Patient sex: F
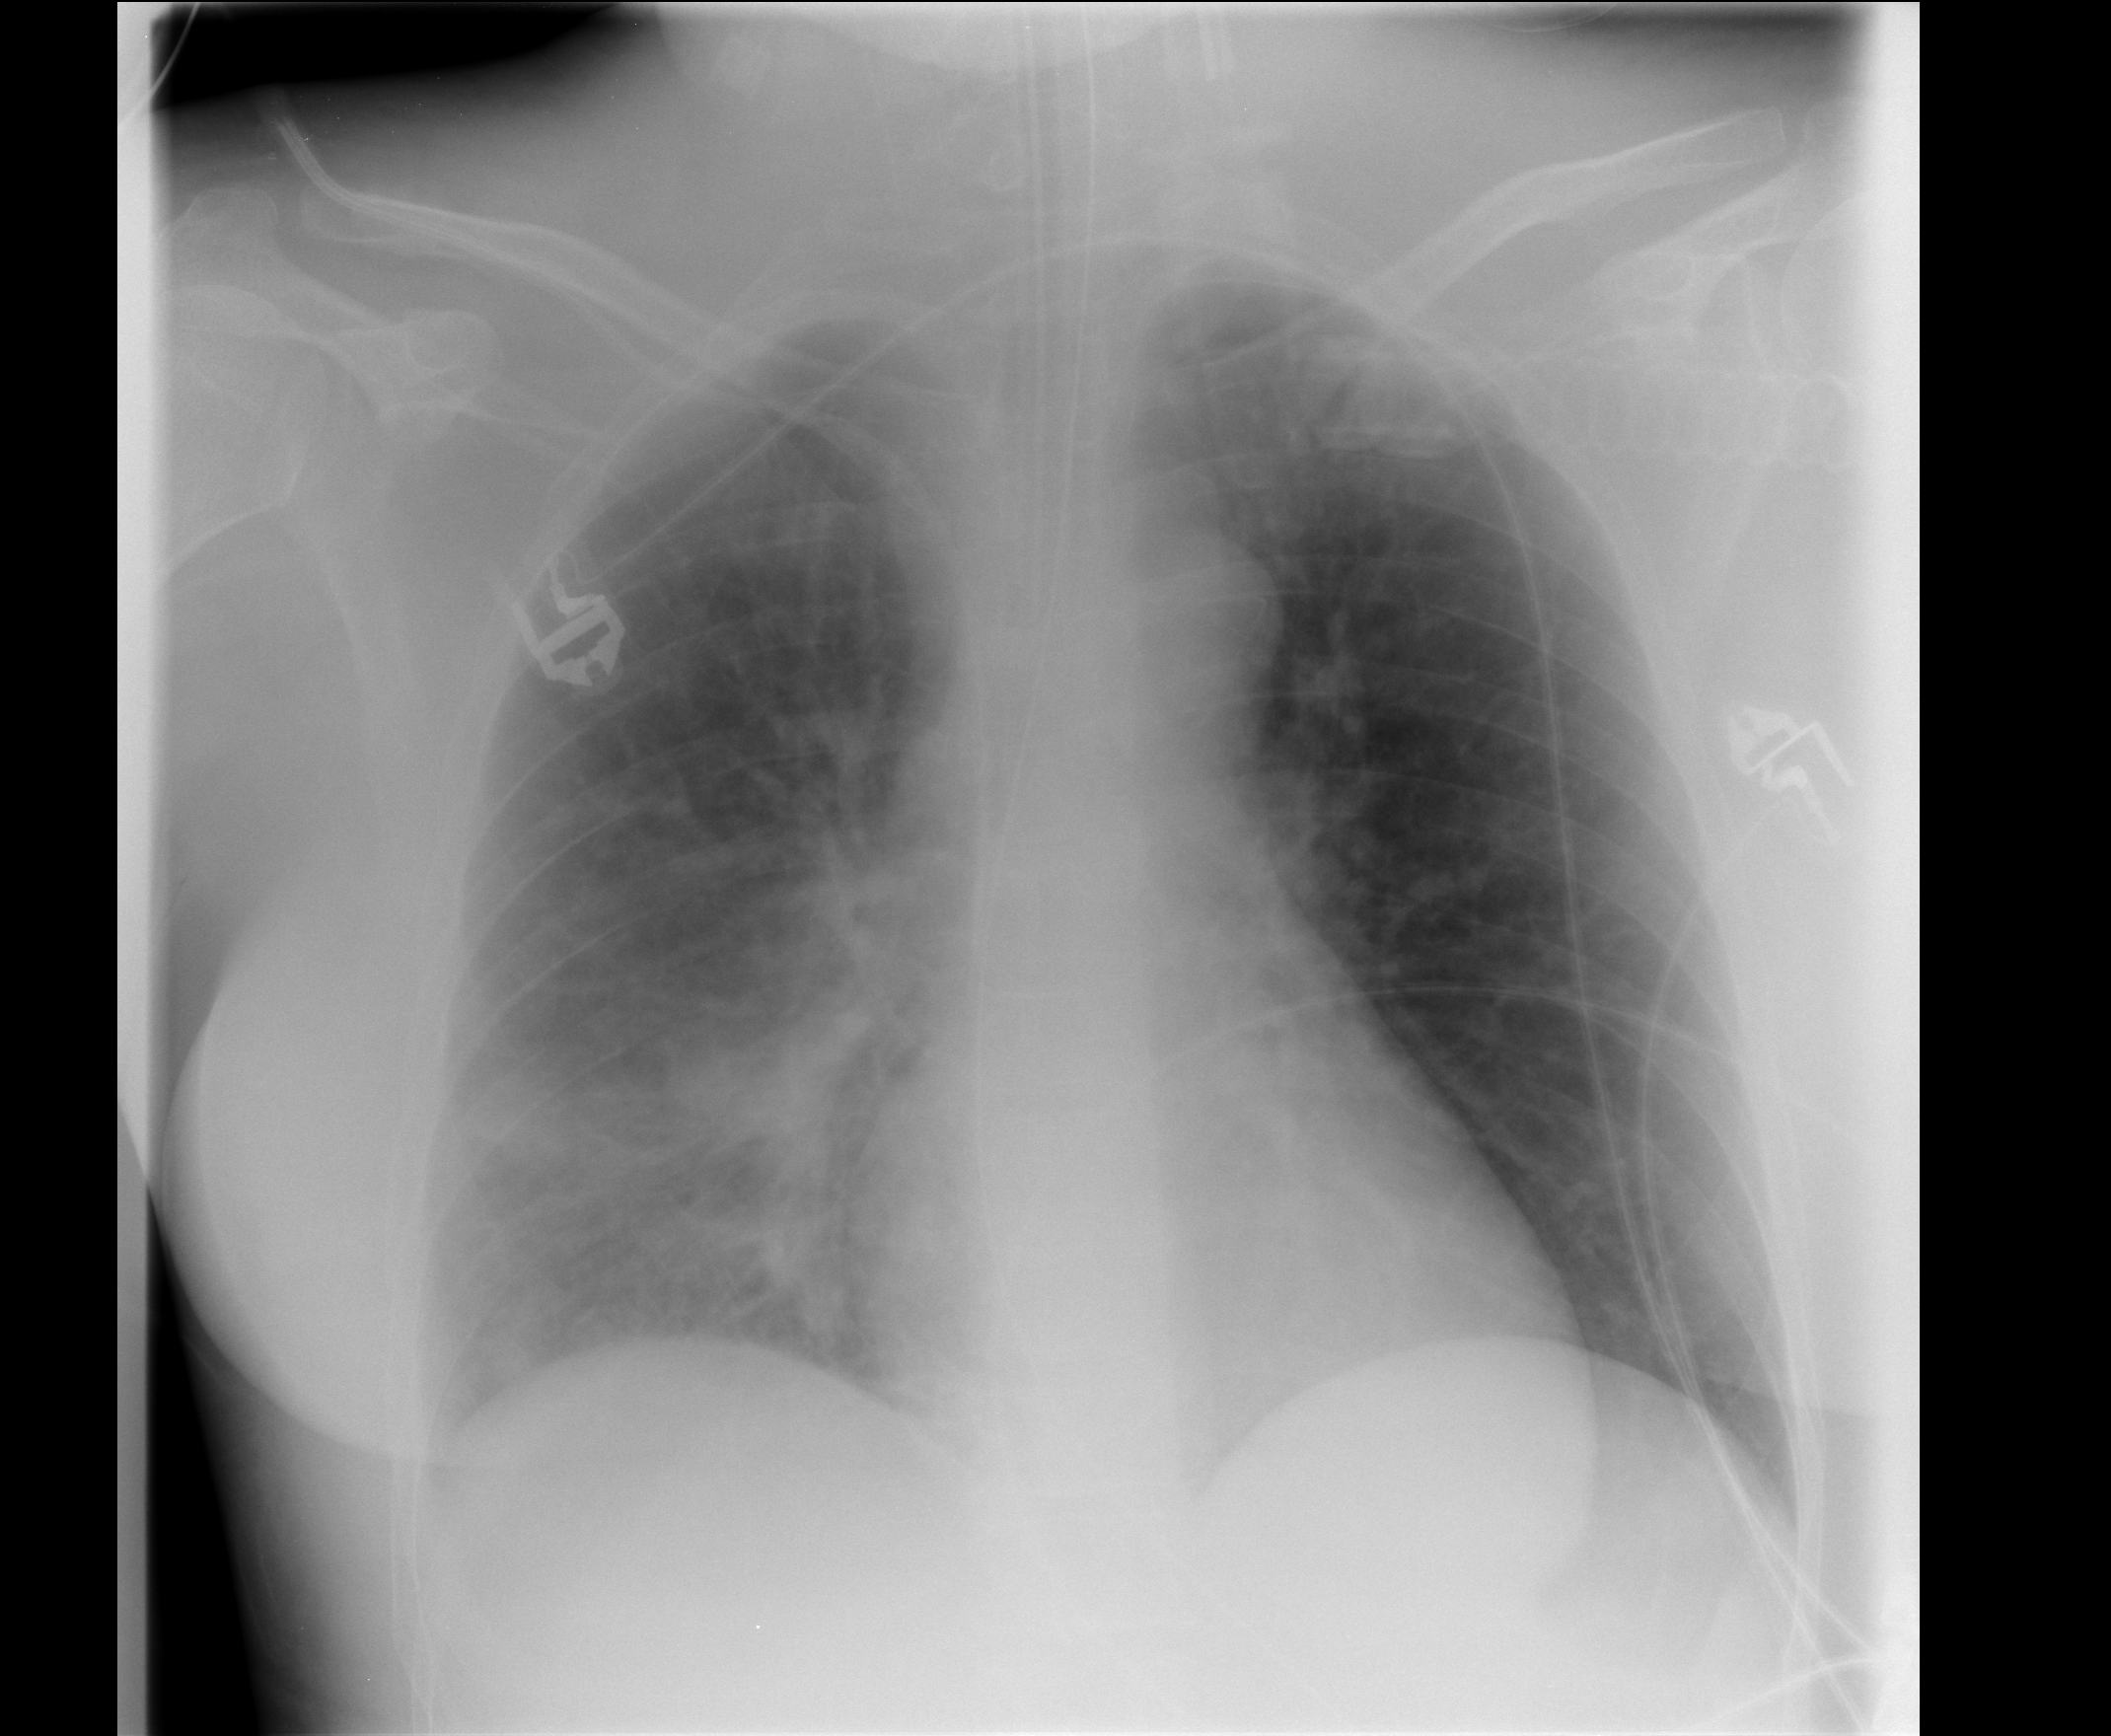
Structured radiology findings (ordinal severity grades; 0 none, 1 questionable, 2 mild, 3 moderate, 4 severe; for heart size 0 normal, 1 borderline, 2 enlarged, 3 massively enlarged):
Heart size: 0
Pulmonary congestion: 2
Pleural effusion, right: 0
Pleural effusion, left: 0
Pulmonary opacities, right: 2
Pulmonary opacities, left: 0
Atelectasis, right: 2
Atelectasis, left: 0